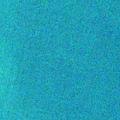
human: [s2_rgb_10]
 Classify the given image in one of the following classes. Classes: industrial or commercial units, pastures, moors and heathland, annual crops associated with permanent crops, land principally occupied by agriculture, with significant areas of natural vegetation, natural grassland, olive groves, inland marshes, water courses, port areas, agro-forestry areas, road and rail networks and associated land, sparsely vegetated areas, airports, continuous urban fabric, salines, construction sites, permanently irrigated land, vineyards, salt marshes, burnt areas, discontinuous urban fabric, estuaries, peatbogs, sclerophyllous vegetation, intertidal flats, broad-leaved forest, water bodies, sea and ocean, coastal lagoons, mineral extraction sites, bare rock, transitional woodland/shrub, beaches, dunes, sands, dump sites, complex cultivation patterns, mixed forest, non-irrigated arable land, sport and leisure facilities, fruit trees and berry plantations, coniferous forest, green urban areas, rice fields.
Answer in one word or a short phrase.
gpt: sea and ocean